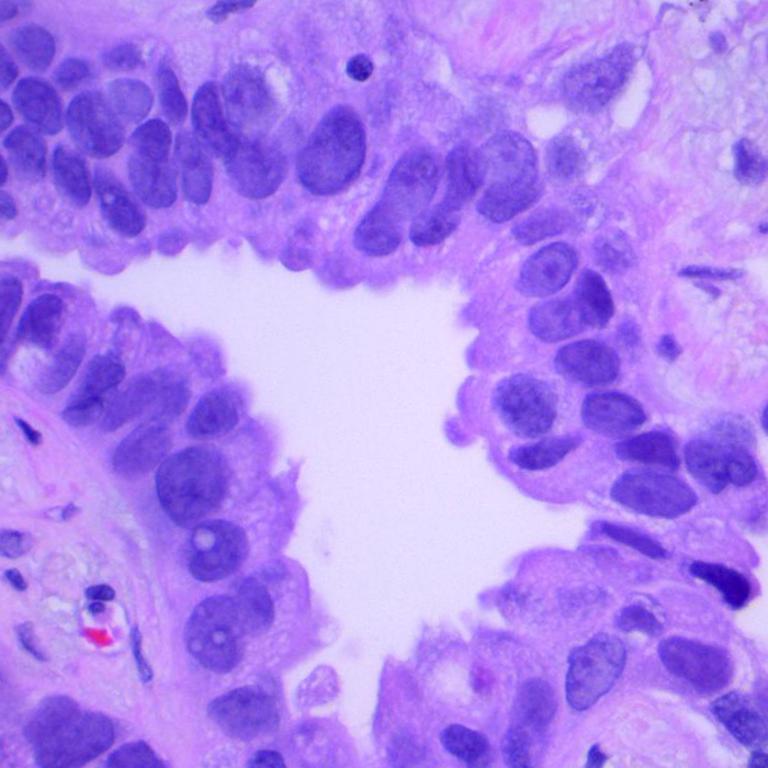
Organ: lung
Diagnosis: adenocarcinomas